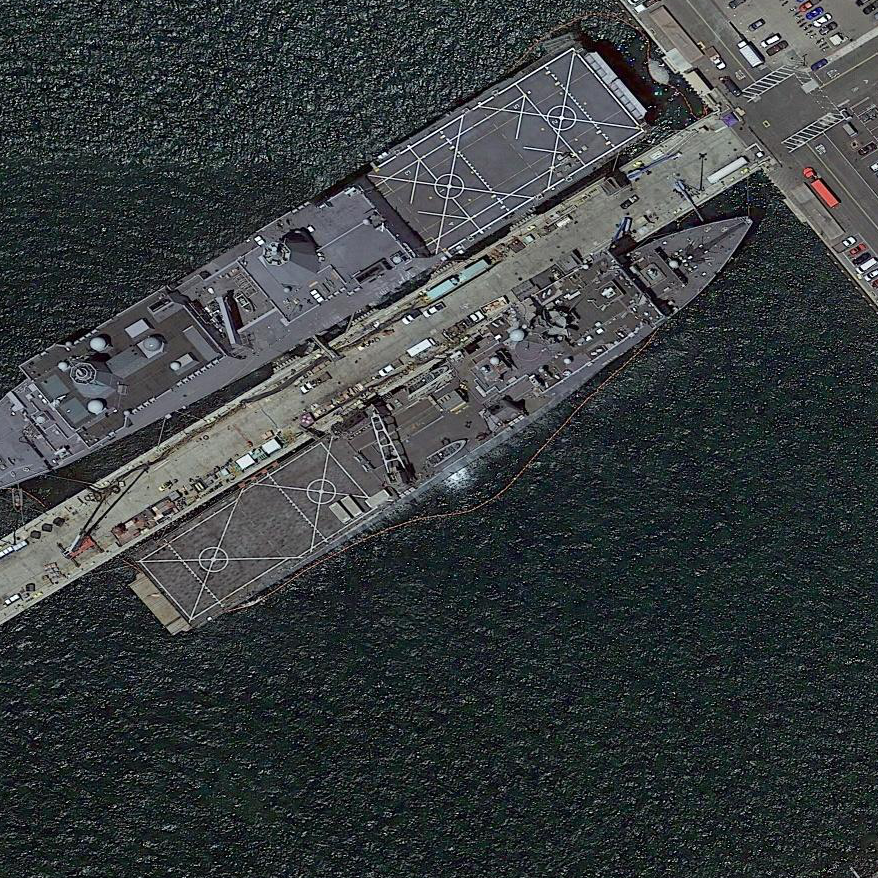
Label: combat